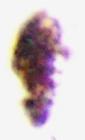
Label: Detritus